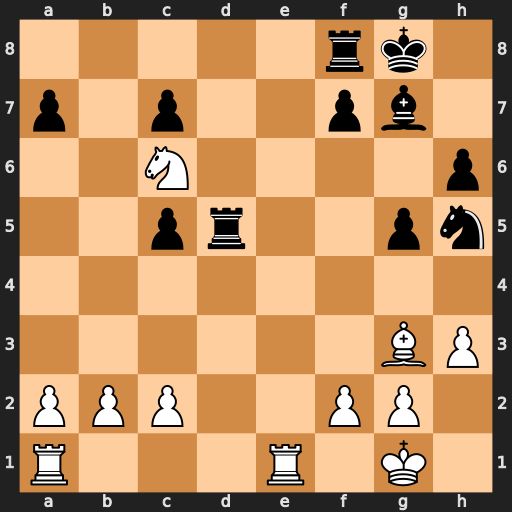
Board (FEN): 5rk1/p1p2pb1/2N4p/2pr2pn/8/6BP/PPP2PP1/R3R1K1
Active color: w
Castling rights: -
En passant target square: -
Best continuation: Ne7+ Kh7 Nxd5